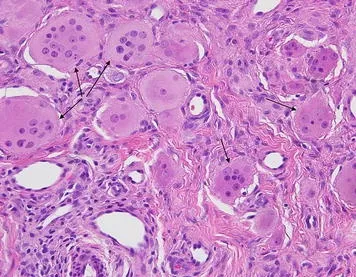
The multinucleated histiocytes (arrows) are large with an eosinophilic and finely granular "ground-glass" cytoplasm. The nuclei are haphazardly arranged, but tend to favor the center of the cells. A; CD163 stain was diffusely positive and the cells were focally PAS-positive diastase-resistant.
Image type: pathology (pas)